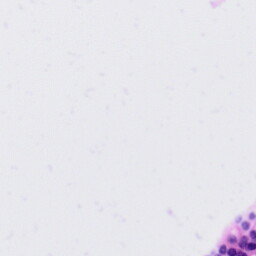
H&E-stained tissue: Tonsil